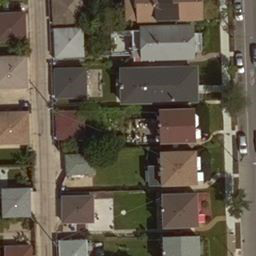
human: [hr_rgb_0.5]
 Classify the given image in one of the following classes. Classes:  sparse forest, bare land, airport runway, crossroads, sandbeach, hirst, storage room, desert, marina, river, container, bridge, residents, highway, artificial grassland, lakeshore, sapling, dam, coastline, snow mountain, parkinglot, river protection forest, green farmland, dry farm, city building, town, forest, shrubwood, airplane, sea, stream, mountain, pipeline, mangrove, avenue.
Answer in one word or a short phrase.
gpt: residents